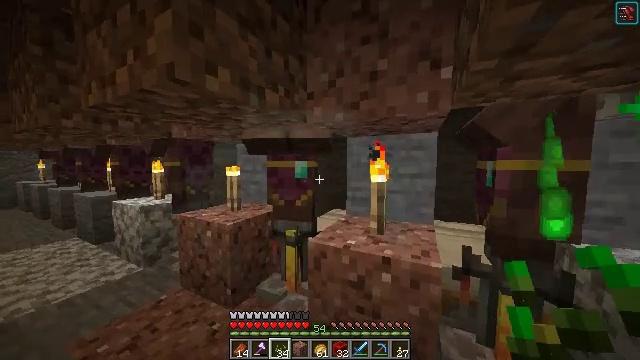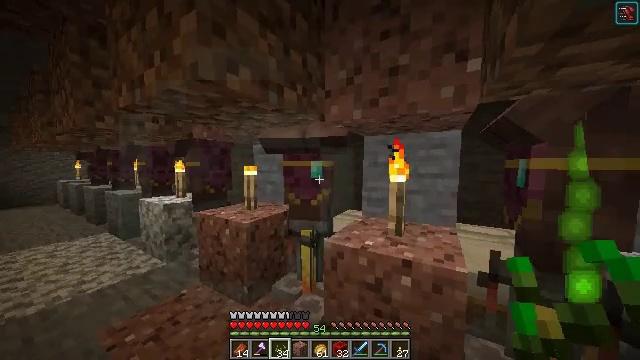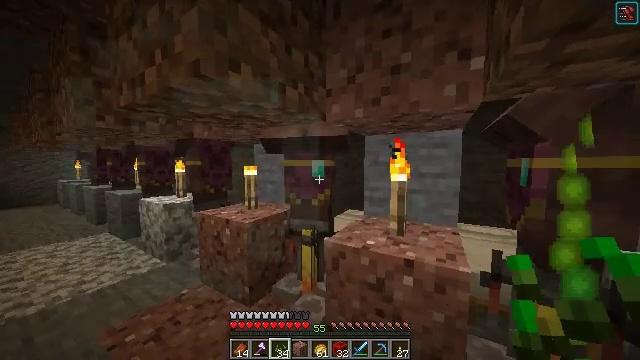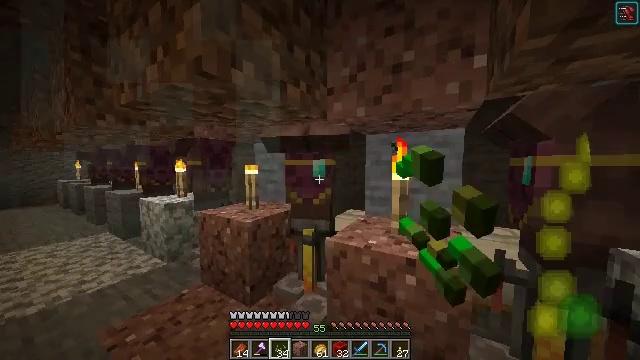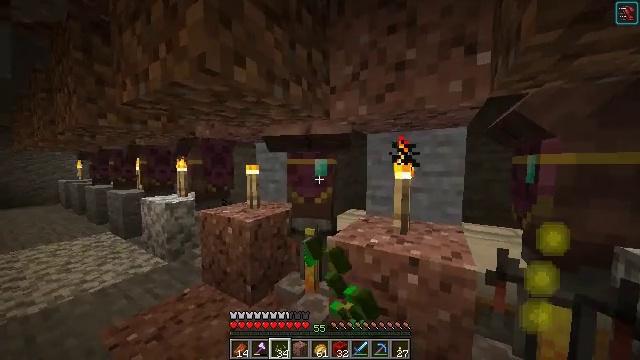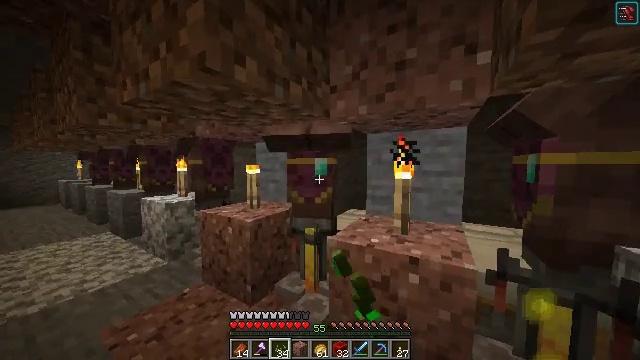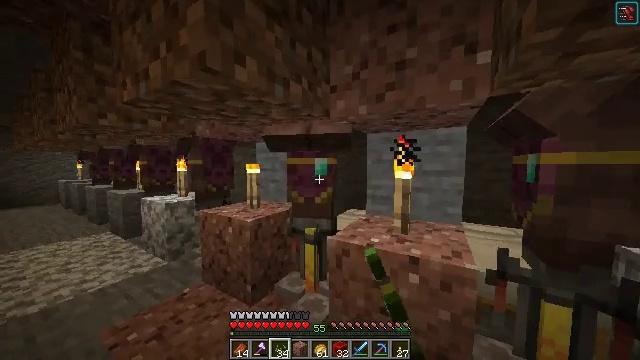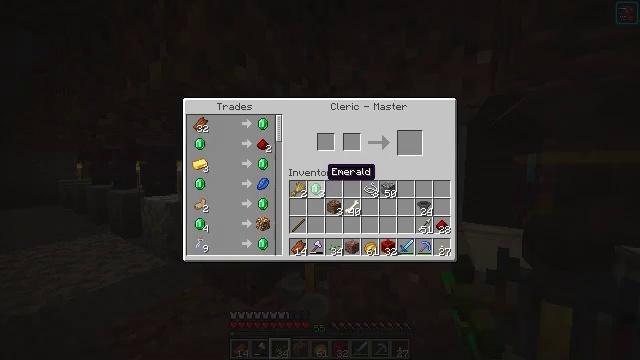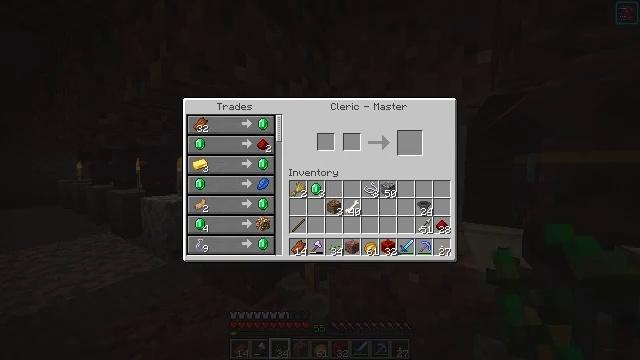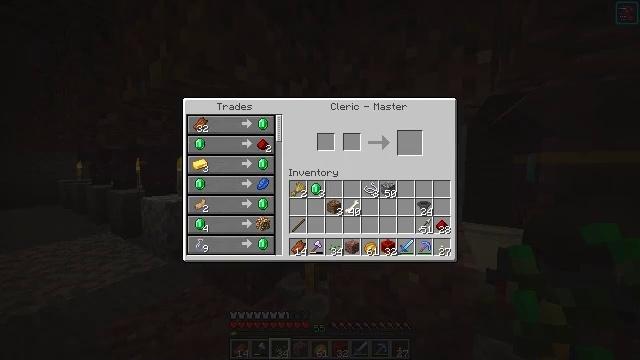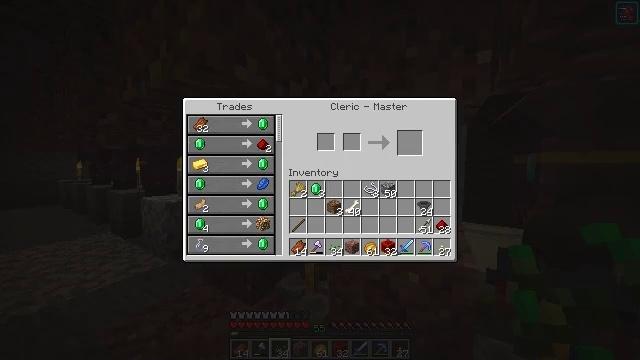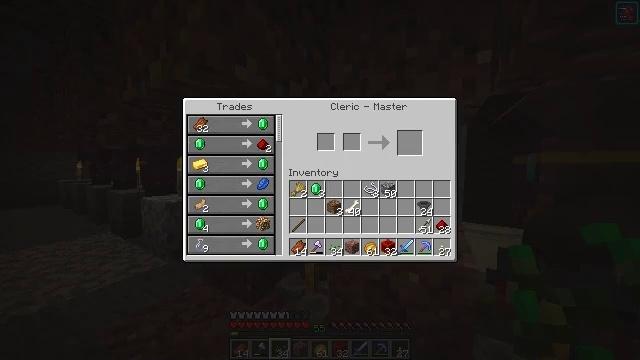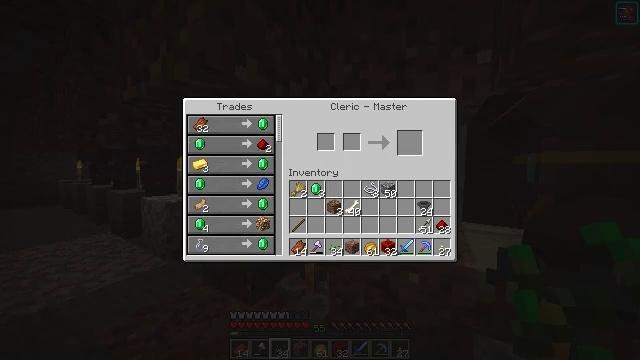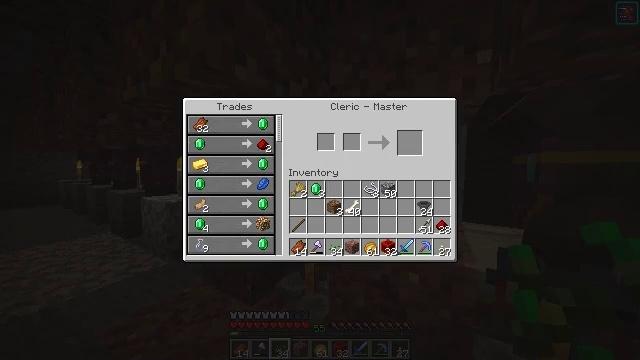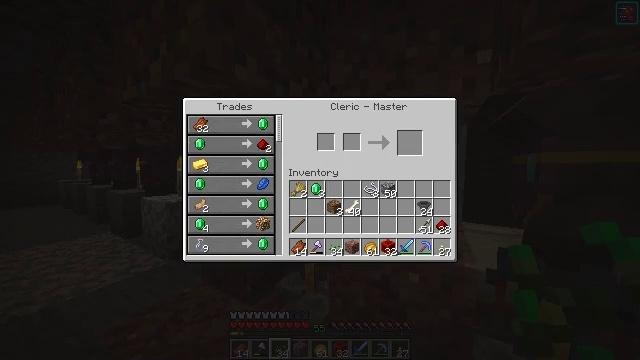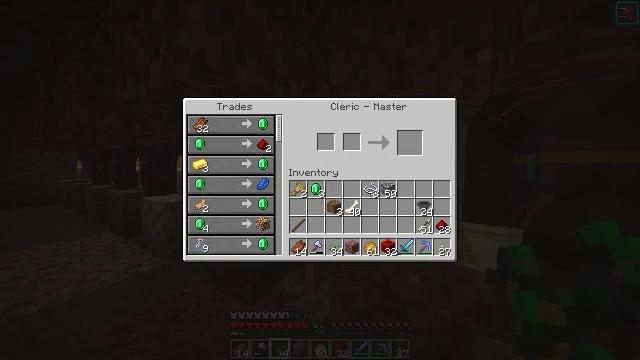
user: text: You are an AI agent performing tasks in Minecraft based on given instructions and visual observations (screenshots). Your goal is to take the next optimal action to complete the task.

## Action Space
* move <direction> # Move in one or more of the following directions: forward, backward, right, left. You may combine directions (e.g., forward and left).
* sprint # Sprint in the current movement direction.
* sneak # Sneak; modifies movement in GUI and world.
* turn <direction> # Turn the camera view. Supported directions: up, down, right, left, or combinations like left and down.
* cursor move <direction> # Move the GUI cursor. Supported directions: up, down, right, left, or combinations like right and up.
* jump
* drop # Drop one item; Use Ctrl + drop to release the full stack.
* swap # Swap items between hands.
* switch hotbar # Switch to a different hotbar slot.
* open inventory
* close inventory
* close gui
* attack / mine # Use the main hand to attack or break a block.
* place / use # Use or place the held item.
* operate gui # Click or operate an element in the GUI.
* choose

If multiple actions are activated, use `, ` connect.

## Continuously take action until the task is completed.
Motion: motion action
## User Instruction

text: Arrange the items to produce redstone in the crafting table.
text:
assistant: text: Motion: turn left
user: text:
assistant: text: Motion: use / place
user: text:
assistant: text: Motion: use / place
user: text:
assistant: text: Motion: use / place
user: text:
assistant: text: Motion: no_op
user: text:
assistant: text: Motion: no_op
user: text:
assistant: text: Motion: open gui
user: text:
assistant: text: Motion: no_op
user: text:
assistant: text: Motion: no_op
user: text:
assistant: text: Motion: cursor move left and up
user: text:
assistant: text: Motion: no_op
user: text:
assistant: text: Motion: no_op
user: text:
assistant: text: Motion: sneak, cursor move left
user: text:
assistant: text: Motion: sneak
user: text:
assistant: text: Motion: sneak, cursor move left
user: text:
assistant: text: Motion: sneak
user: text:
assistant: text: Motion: sneak
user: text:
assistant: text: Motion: sneak, operate gui
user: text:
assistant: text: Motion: sneak, operate gui
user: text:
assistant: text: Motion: sneak
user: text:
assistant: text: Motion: sneak, cursor move right
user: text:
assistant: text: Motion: sneak, cursor move right
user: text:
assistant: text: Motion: sneak, cursor move right
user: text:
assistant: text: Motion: sneak, cursor move right
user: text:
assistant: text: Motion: sneak, cursor move right
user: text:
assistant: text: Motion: sneak
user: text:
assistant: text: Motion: sneak, cursor move left
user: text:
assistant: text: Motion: sneak, cursor move left
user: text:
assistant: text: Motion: sneak, cursor move left
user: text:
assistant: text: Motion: sneak